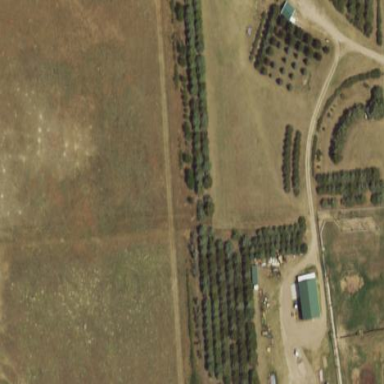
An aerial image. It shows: Farmyard area.